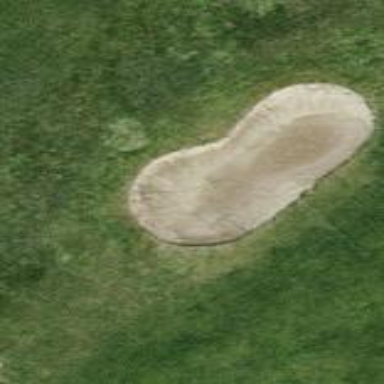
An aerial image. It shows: Sand bunker on golf course.